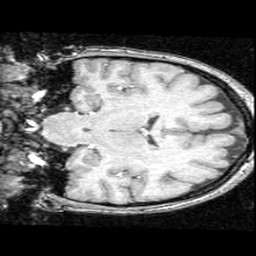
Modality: T1w
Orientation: coronal
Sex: female
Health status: ill
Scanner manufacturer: ge
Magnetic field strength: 1.5 T
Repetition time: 21 s
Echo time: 0.008 s